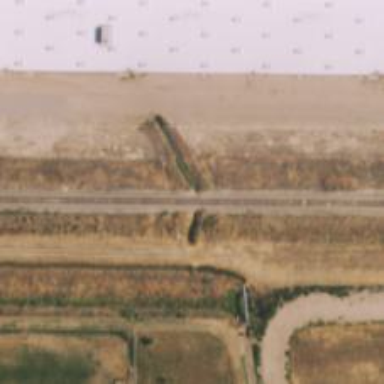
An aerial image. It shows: Culvert underpass for canal.